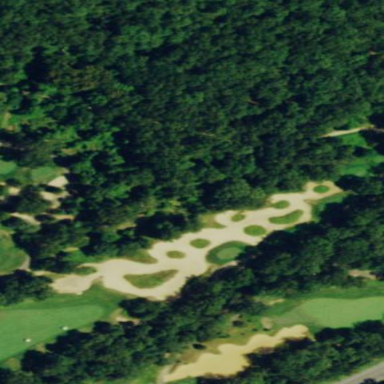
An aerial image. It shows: Golf bunker filled with sandy terrain.